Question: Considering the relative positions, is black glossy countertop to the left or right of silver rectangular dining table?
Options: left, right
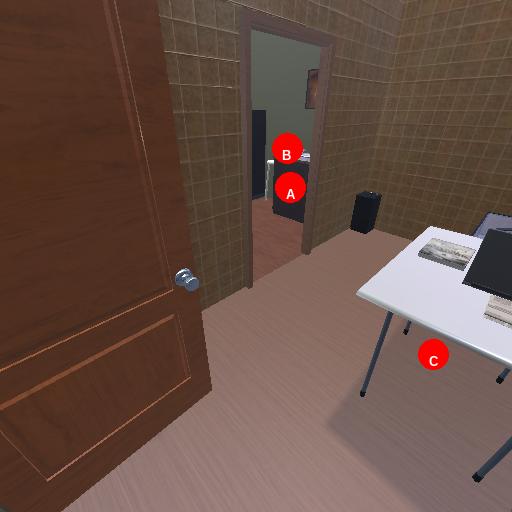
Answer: left